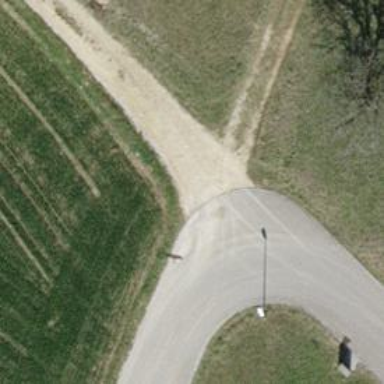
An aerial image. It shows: Path.